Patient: sex M, age 58
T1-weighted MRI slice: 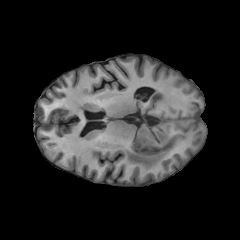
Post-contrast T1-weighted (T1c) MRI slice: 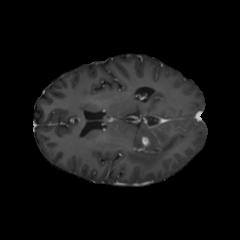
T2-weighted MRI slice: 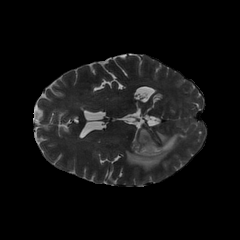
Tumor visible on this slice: yes
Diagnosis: Glioblastoma, IDH-wildtype
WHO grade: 4